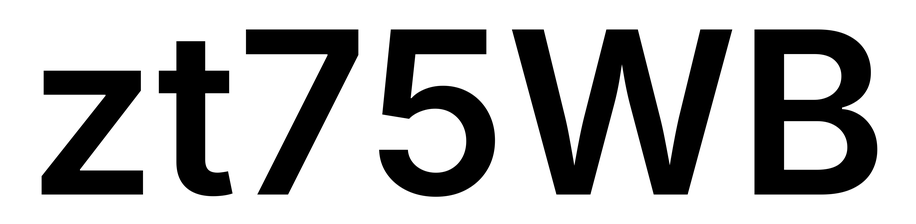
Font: Inter_SemiBold